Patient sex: F
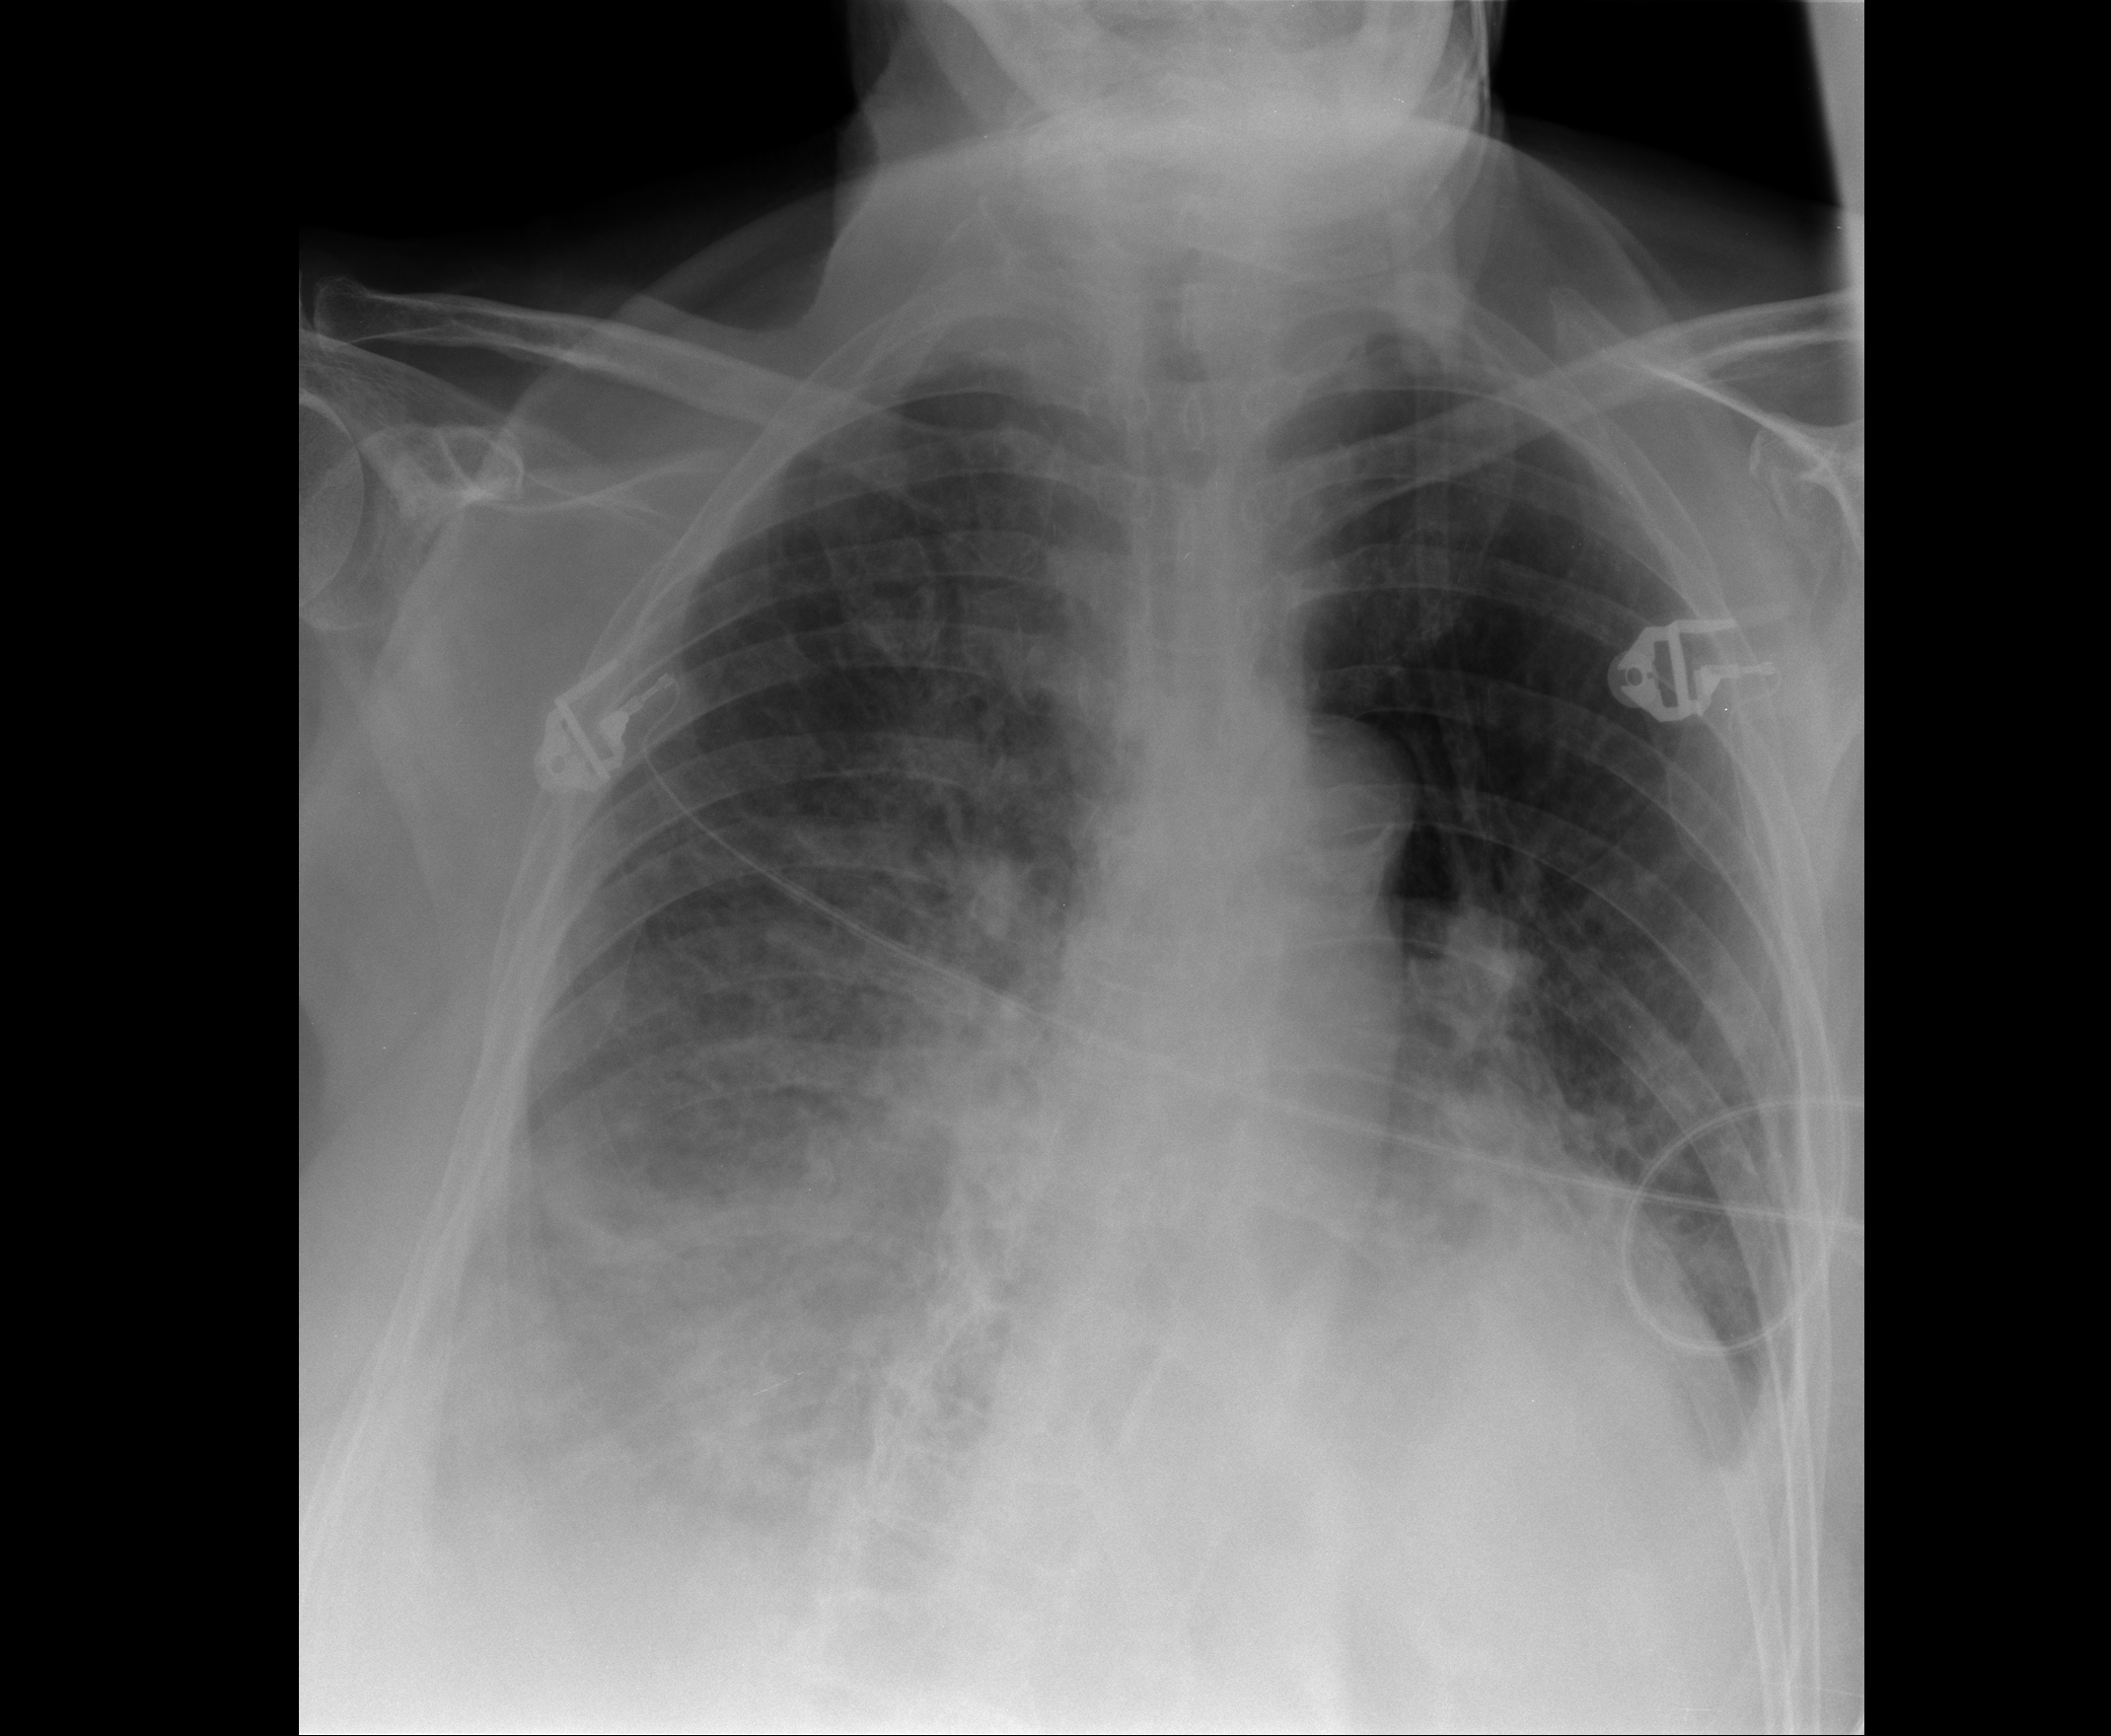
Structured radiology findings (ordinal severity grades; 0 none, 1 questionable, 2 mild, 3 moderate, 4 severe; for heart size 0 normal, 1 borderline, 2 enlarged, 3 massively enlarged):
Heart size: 2
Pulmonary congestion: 2
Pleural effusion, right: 2
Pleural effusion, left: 1
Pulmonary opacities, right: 3
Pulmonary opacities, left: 2
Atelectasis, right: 3
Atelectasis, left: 2